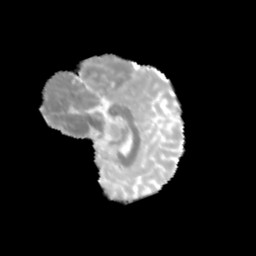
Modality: MD
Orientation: sagittal
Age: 12
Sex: male
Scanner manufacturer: siemens
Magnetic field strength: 3 T
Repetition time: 3.8 s
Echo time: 0.07 s